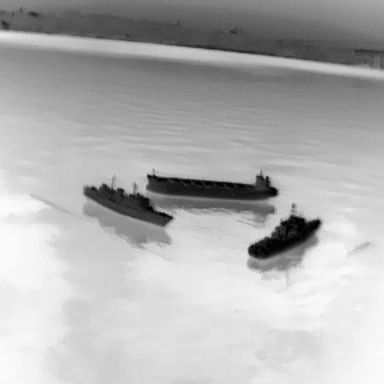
There are two warships in the infrared image.